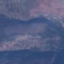
Label: HerbaceousVegetation